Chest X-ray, PA view. Patient: 66 years old, sex M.
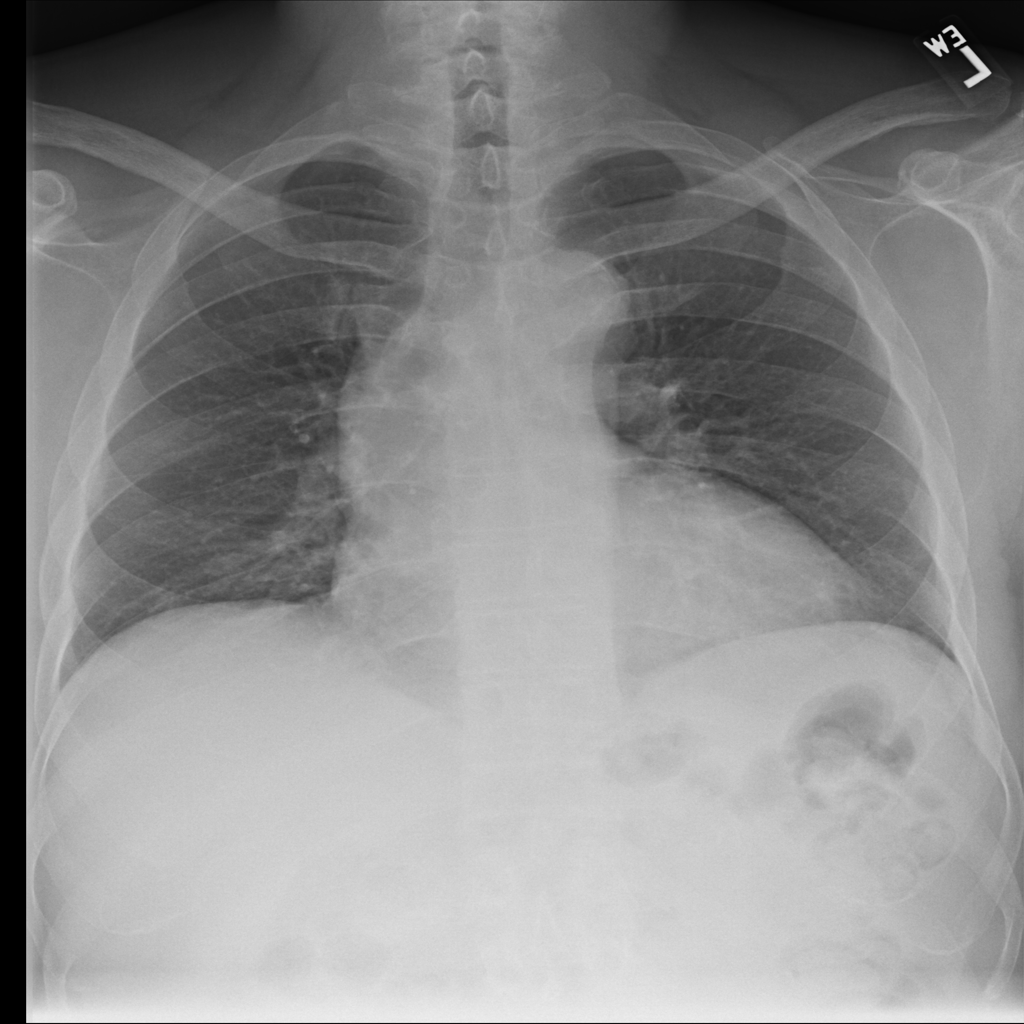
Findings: No Finding